Question: i am trying to align html controls next to each other without giving huge space and I try to override the bootstrap .css but no luck.
here is my screen looks like:

I have created JSFiddle and also below is my html code.
<URL>
'''
<div class="row">
<div class="col-xs-4">
<div class="form-group1">
<label class="col-xs-5 control-label" for="">Rows per page:</label>
<div class="col-xs-4">
<form action="/SystemAdmin" id="form_header_pager" method="post" name=
"form_header_pager">
<select class="form-control" data-val="true" data-val-number=
"The field PageSize must be a number." data-val-required=
"The PageSize field is required." id="PageSize" name=
"PageSizeSelect">
<option selected="selected" value="10">
10
</option>
<option value="25">
25
</option>
<option value="50">
50
</option>
<option value="ALL">
ALL
</option>
</select>
</form>
</div>
</div>
</div>
<div class="col-xs-4">
<div>
<div>
<b>Total records:</b> 0
</div>
</div>
</div>
<div class="col-xs-4">
<div class="form-group1">
<label class="col-xs-5 control-label" for="">Show Records:</label>
<div class="col-xs-7">
<form action="/SystemAdmin" id="form_header_show_records" method="post"
name="form_header_show_records">
<select class="form-control" id="ShowRecords" name="showrecords">
<option value="all">
Show All Records
</option>
<option value="invalid">
Show Invalid Records
</option>
<option value="valid">
Show Valid Records
</option>
</select>
</form>
</div>
</div>
</div>
</div>
'''
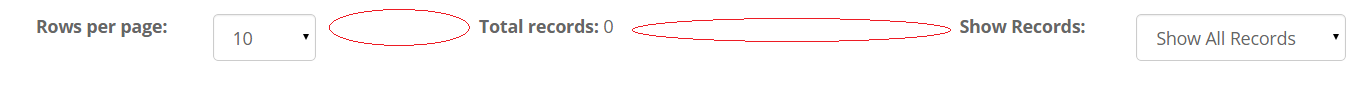
Answer: The big spaces within your layout are caused from using the grid column widths. provides <URL> and it's recommended to use that instead of the grid columns.
The additional CSS adjustment I had to make was your totals area. Since it didn't have an input or select element, the vertical alignment was slightly off. If you had a row of inputs (as show in Bootstrap's documentation), you wouldn't need any additional CSS here.
You can view this corrected code snippet below. 'form-inline'
'''
.record-results {
display: inline-block;
margin-bottom: 3px;
}
'''
'''
<link href="https://maxcdn.bootstrapcdn.com/bootstrap/3.3.4/css/bootstrap.min.css" rel="stylesheet"/>
<div class="form-inline">
<div class="form-group">
<form action="/SystemAdmin" id="form_header_pager" method="post" name="form_header_pager">
<label for="PageSize">Rows per page:</label>
<select class="form-control" data-val="true" data-val-number="The field PageSize must be a number." data-val-required="The PageSize field is required." id="PageSize" name="PageSizeSelect">
<option selected="selected" value="10">10</option>
<option value="25">25</option>
<option value="50">50</option>
<option value="ALL">ALL</option>
</select>
</form>
</div>
<div class="form-group ">
<span class="record-results"><strong>Total records:</strong> 0</span>
</div>
<div class="form-group">
<form action="/SystemAdmin" id="form_header_show_records" method="post" name="form_header_show_records">
<label for="showrecords">Show Records:</label>
<select class="form-control" id="ShowRecords" name="showrecords">
<option value="all">Show All Records</option>
<option value="invalid">Show Invalid Records</option>
<option value="valid">Show Valid Records</option>
</select>
</form>
</div>
</div>
'''